A bearing vibration time series has been folded into this square grayscale image, one row per segment of consecutive samples. Diagnose the bearing from this image, choosing from: normal, inner_race, outer_race, ball.
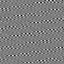
Answer: outer_race